Question: There are input strings of the format
> ${ENC}::{ENC}$${ENC}: 37c4f:{ENC}$${ENC}::{ENC}$${ENC}::{ENC}$
As you can see, the data ( in bold), are prefixed with and suffixed with . And i want to replace all the Strings in between them with processed data.
I am using the Regular Expression:
'''
\$\{ENC\}\:(.*?)\:\{ENC\}\$
'''
which after escaping for java:
'''
\$\{ENC\}\:(.*?)\:\{ENC\}\$
'''
to find the matches and replace the Strings.
My code sample is below:
'''
String THE_REGEX = "\$\{ENC\}\:(.*?)\:\{ENC\}\$";
Pattern THE_PATTERN = Pattern.compile(THE_REGEX);
public static boolean isProcessingRequired(String data){
if(data == null){
return false;
}
return data.matches(THE_REGEX);
}
public String getProcessedString(String dataString){
Matcher matcher = THE_PATTERN.matcher(dataString);
if(matcher.matches()){
String processedData = null;
String dataItem = matcher.group(1);
String procItem = doSomeProcessing(dataItem);
processedData = dataString.replaceAll("\$\{ENC\}:" + encData + ":\{ENC\}\$", procItem);
if(isProcessingRequired(processedData)){
processedData = getProcessedString(processedData);
}
return processedData;
} else {
return dataString;
}
}
public String doSomeProcessing(String str){
// do some processing on the string
// for now:
str = "DONE PROCESSING!!"
return str;
}
'''
But at 'matcher.group(1)', I'm getting
> '107ec5141234742beec5cb5b1917e2e6:ENC}$${ENC}:d0b2ddf0b9e7b397558c20c623237c4f:{ENC}$${ENC}:85d6f3cd7dcc5c67cad68ae45a0d5afc:{ENC}$${ENC}:5c0dfb55a843f830024df0d74993b668'
instead of
'''
107ec5141234742beec5cb5b1917e2e6
'''
which I was expecting.
I'm using the ? in regex to avoid this problem.
And when I tried it at the www.regexe.com, regex appears to be fine

What am I doing wrong here?
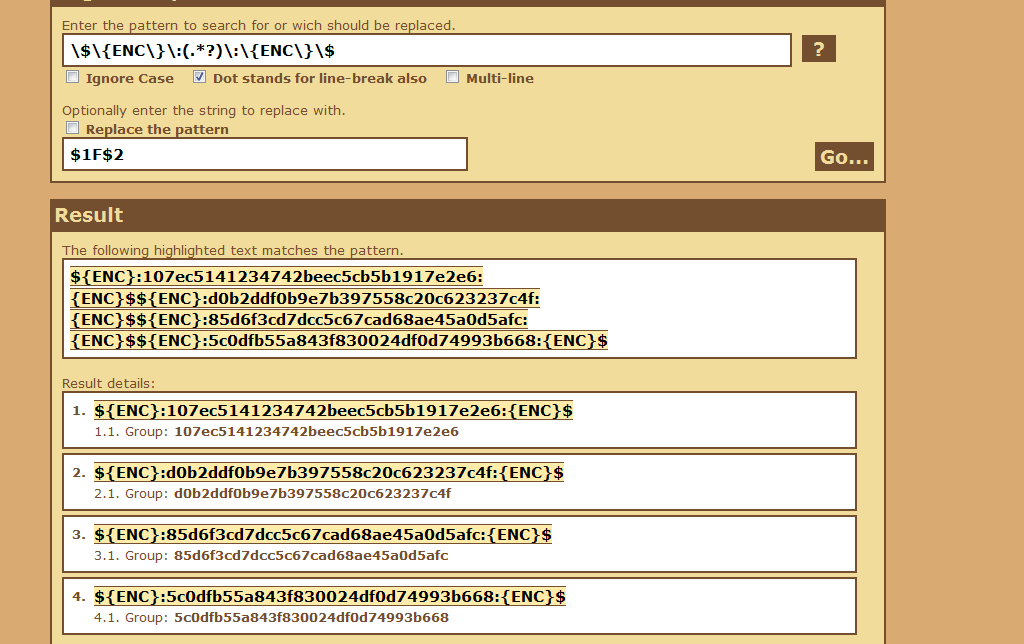
Answer: The problem is that you are using <URL>.
From the javadoc:
> 'public boolean matches()'Attempts to match the entire region against the pattern.
---
> 'public boolean find()'Attempts to find the next subsequence of the input sequence that matches the pattern.
Here is a simple code expliciting the difference :
'''
Matcher matcher = Pattern.compile("\Q${ENC}\E(.*?)\Q{ENC}$\E").matcher("${ENC}1{ENC}$${ENC}2{ENC}$");
if (matcher.matches()) {
System.out.println(matcher.group(1)); // Will print "1{ENC}$${ENC}2"
}
matcher.reset();
if (matcher.find()) {
System.out.println(matcher.group(1)); // Will print "1"
}
'''